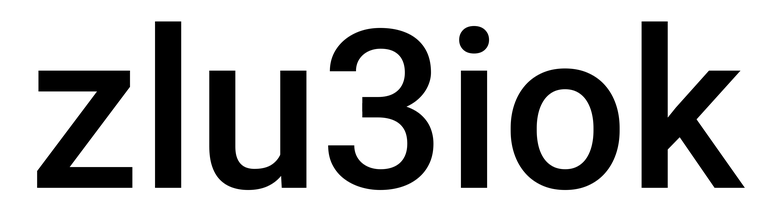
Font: Roboto_Medium